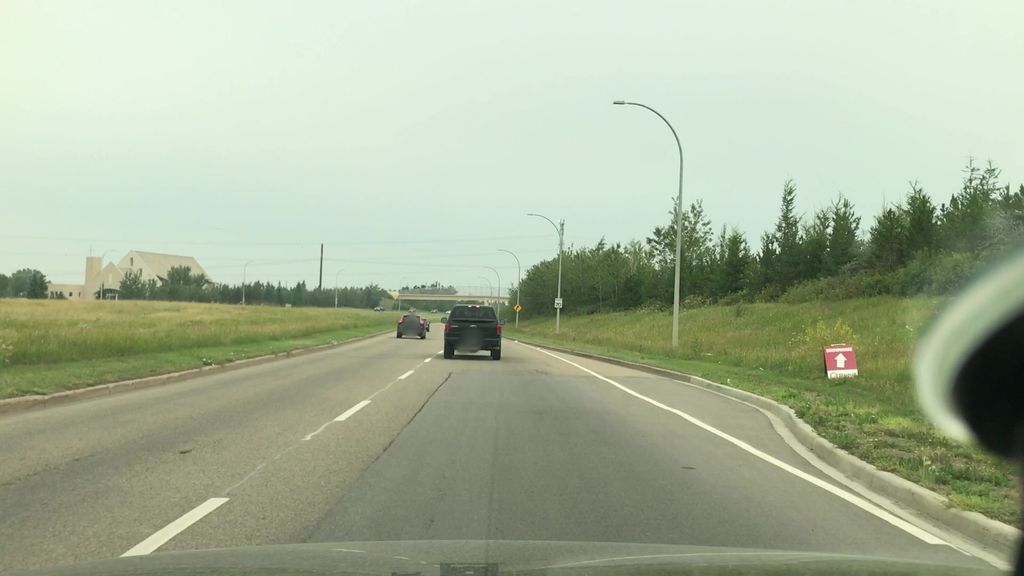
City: edmonton